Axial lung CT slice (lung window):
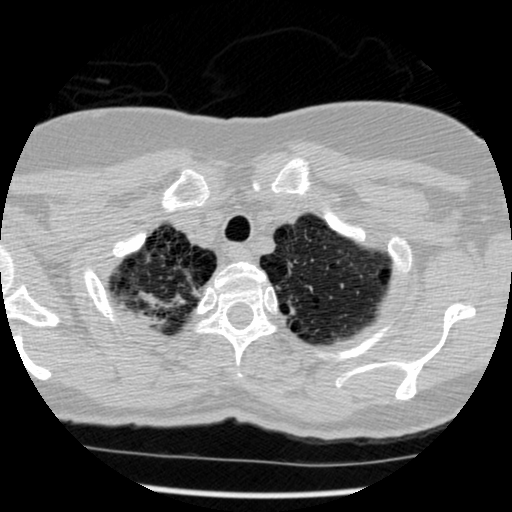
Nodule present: no